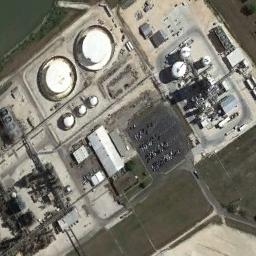
Label: storage tanks